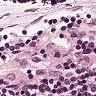
Metastatic tissue present: no